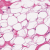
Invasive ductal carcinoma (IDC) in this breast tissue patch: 0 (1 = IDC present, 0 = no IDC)